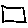
Label: square